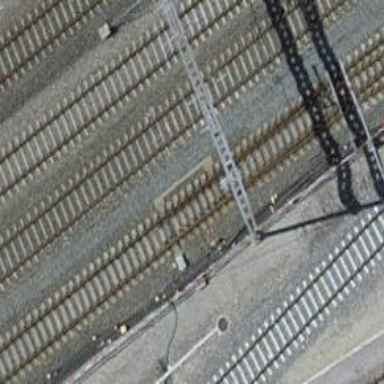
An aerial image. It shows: Railway switch.